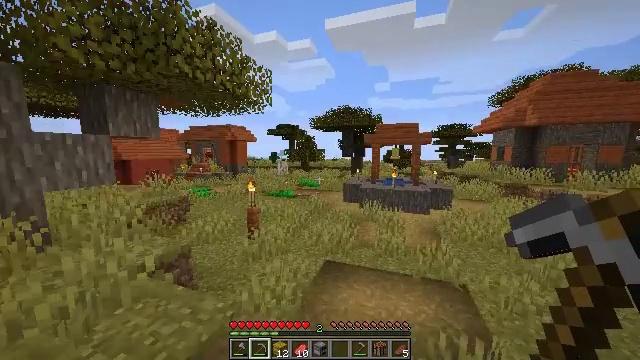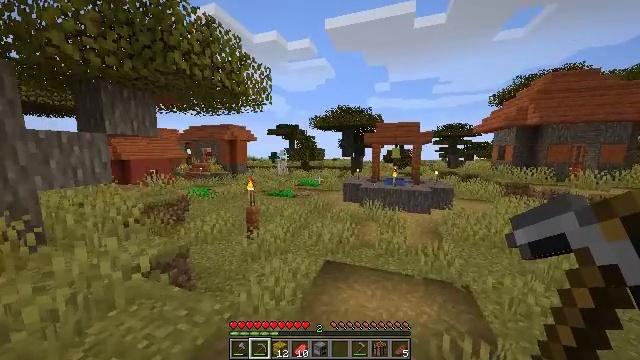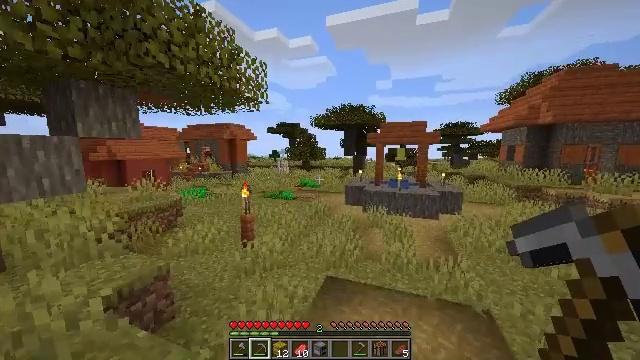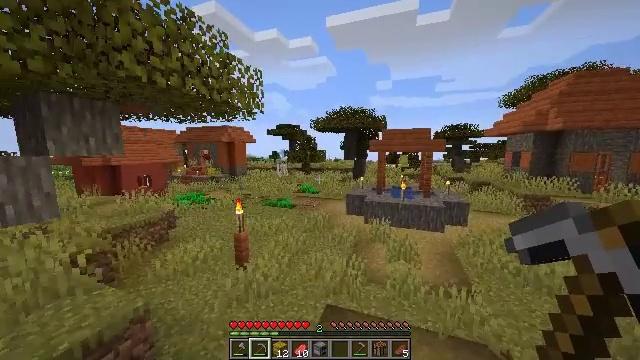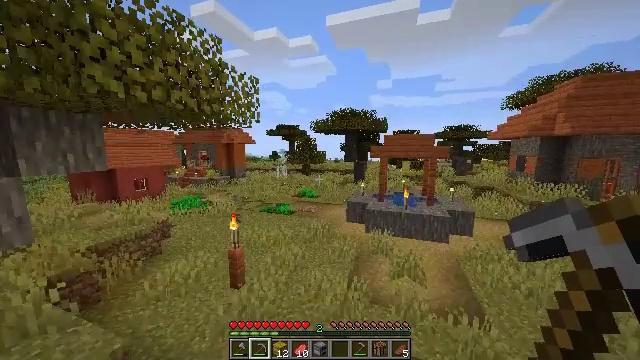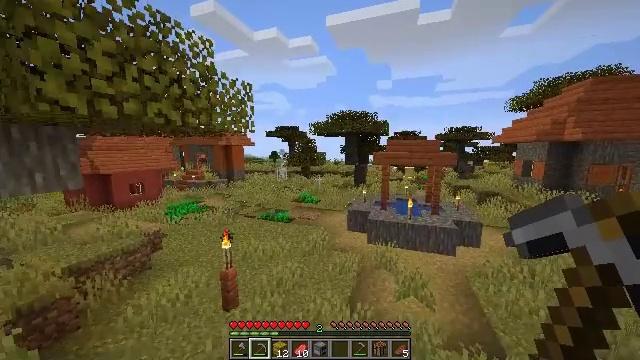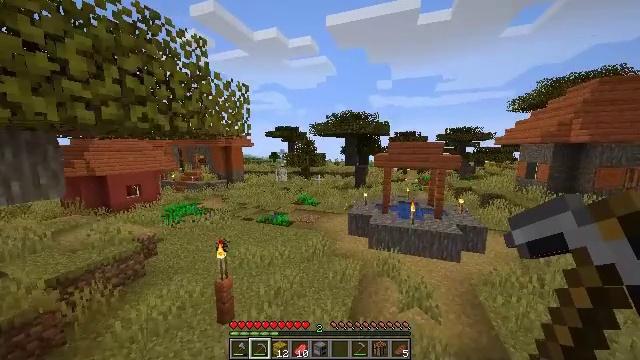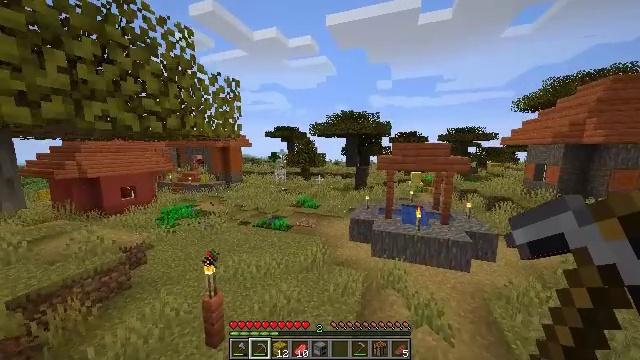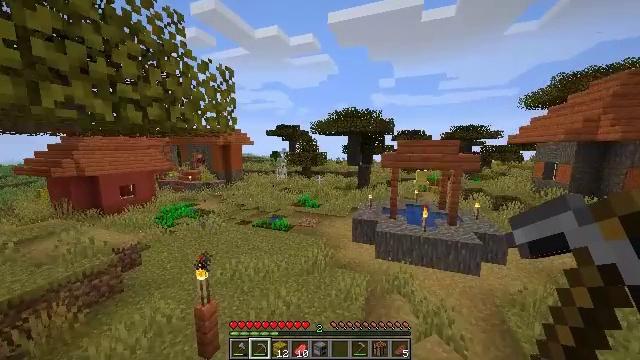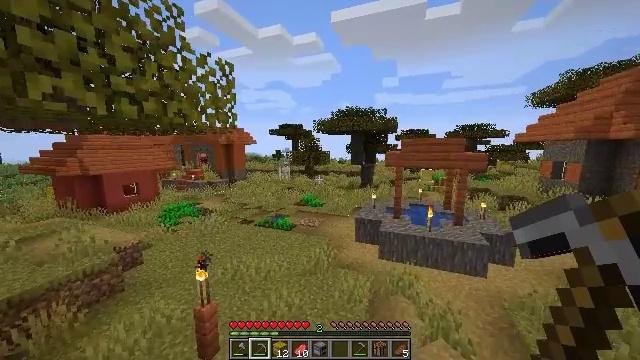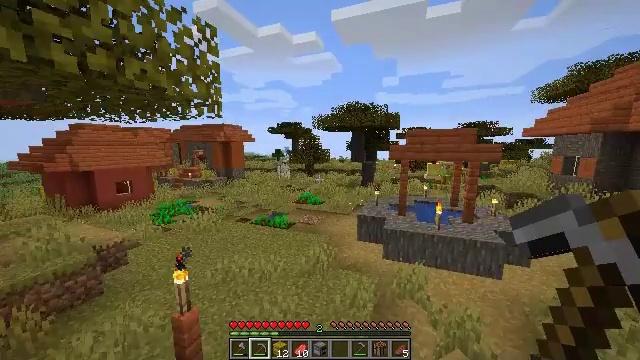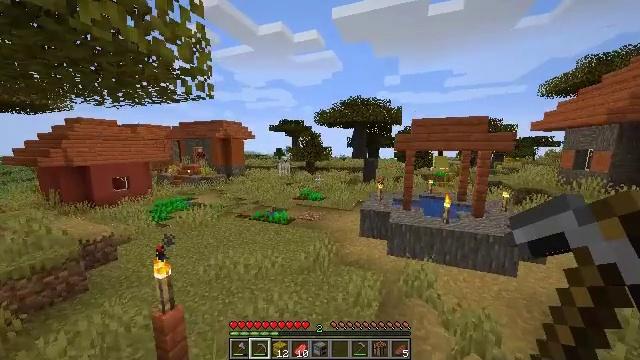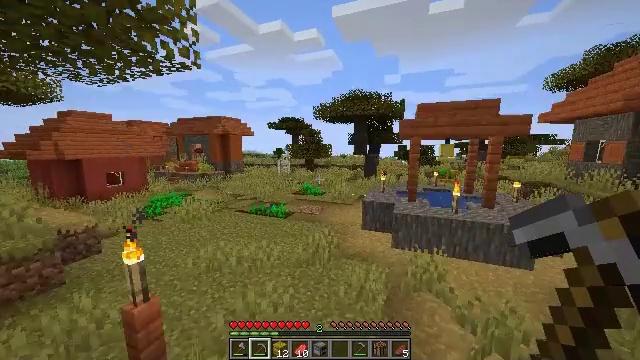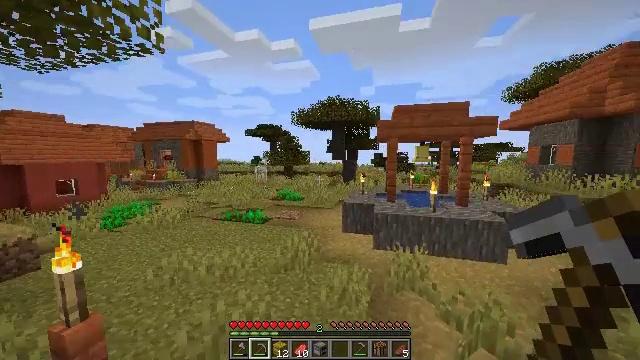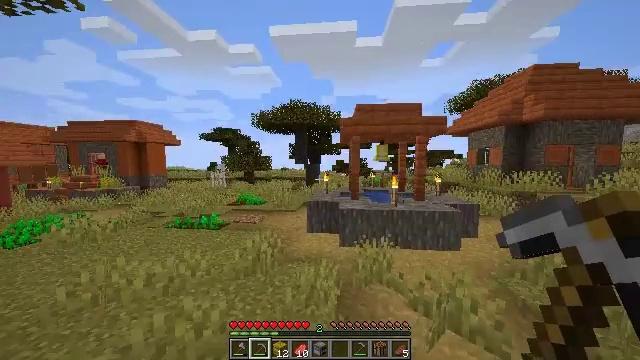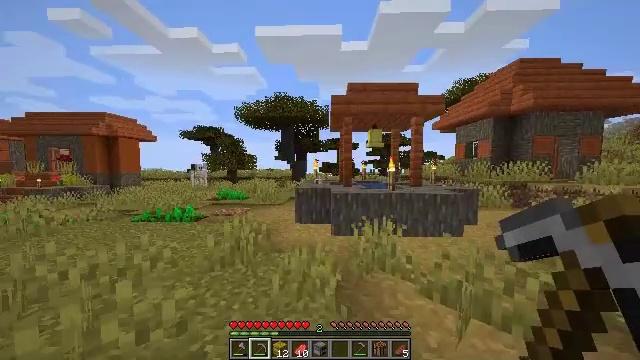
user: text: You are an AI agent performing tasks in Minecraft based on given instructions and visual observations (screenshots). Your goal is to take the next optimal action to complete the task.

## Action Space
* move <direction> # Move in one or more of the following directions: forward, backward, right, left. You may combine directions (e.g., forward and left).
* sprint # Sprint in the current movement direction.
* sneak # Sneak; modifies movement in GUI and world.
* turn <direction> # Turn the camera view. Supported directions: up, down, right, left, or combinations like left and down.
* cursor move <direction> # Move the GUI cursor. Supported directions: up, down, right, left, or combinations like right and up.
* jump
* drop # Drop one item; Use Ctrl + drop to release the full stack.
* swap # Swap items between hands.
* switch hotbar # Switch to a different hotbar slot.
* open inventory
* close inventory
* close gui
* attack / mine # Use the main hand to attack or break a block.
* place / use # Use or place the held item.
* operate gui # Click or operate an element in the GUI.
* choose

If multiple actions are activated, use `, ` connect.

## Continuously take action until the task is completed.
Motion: motion action
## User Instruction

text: Collect the bell.
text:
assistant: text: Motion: move forward, sprint
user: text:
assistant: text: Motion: move forward, sprint, jump
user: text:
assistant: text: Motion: move forward, sprint, jump
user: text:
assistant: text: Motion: move forward, sprint, jump
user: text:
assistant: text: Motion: move forward, sprint, jump
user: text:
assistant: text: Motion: move forward, sprint
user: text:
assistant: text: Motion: move forward, sprint
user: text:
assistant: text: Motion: move forward, sprint
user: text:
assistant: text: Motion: move forward, sprint
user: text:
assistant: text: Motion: move forward, sprint
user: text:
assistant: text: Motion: move forward, sprint
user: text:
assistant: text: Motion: move forward, sprint
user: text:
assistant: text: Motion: move forward, sprint, turn right and up
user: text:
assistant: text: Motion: move forward, sprint, turn right and up
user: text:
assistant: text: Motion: move forward, sprint, turn right
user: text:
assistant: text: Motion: move forward, sprint, turn right
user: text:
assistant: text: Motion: move forward, sprint
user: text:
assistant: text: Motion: move forward, sprint
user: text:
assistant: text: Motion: move forward, sprint
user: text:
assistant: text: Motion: move forward, sprint
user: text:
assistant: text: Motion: move forward, sprint
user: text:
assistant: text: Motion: move forward, sprint, turn left and down
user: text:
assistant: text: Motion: move forward, sprint, turn left and down
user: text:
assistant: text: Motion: move forward, sprint
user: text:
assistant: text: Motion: move forward, sprint, turn down
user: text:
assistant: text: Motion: move forward, sprint, turn down
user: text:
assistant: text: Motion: move forward, sprint
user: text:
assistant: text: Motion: move forward, sprint
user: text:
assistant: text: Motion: move forward, sprint
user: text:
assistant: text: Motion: move forward, sprint, turn right and down